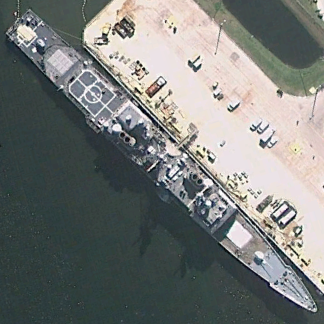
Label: cruiser